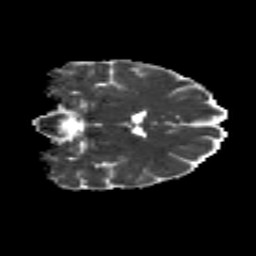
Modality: MD
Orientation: coronal
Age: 33
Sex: female
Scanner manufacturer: siemens
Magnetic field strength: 3 T
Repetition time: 8.8 s
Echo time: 0.085 s